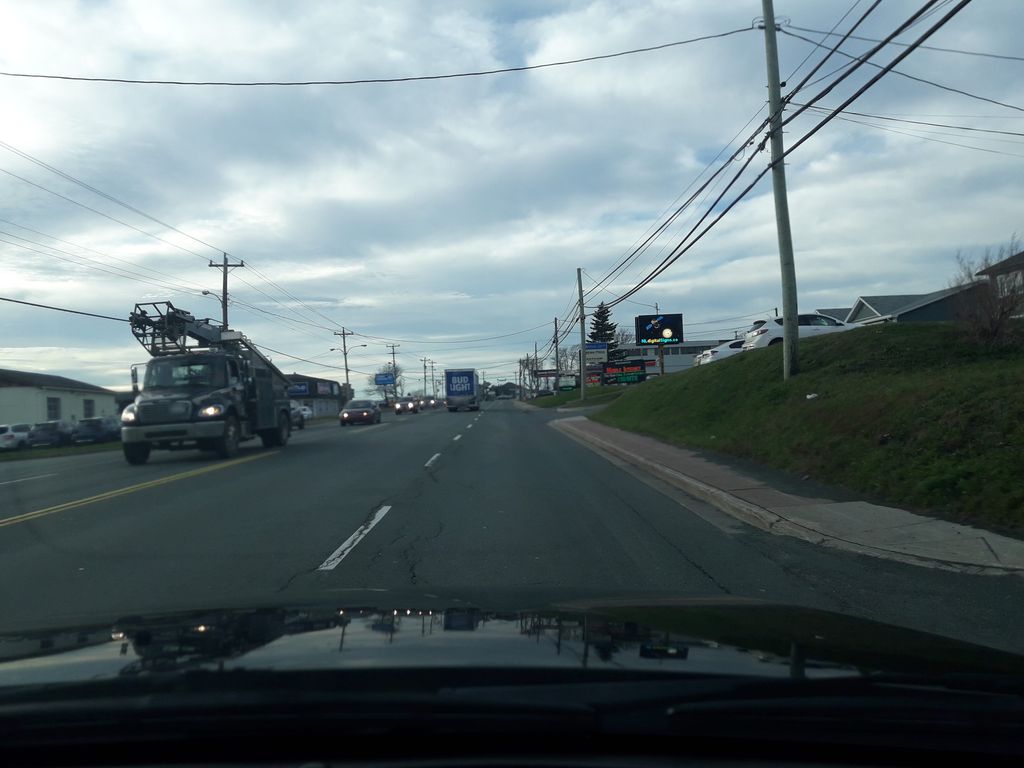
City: st_johns